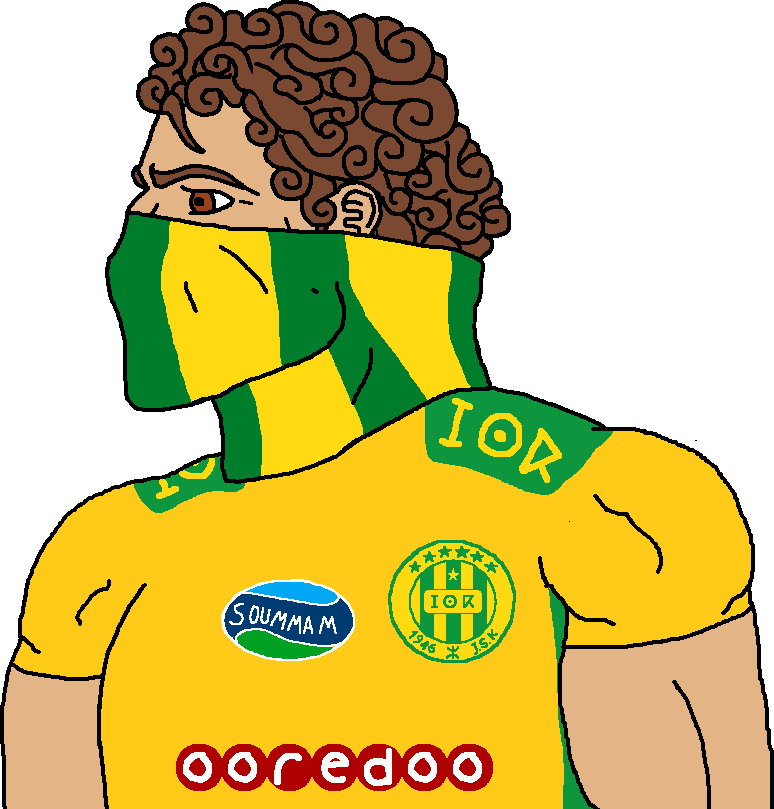
Label: 4_Yes_Chad